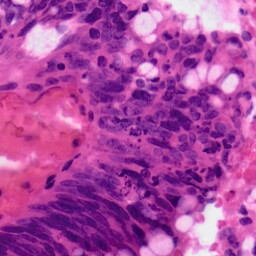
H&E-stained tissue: Colon